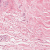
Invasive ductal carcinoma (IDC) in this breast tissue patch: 0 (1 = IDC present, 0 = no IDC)